Question: I have to fit in at least 30 buttons in the red box below without stretching the form size. (Buttons are generated by array)
My question is... is there a way to make the certain part of the form scroll-able. If not, is listview or list box only option?

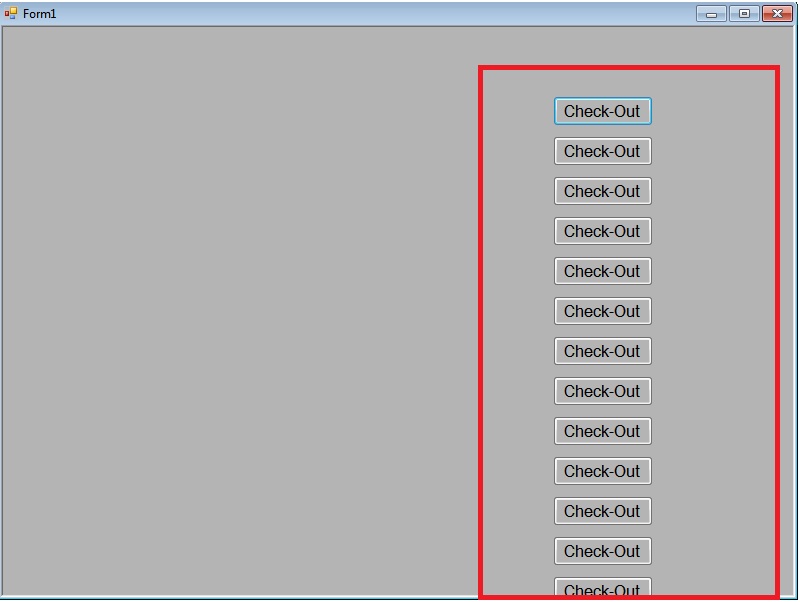
Answer: Put them in a 'Panel' control, then set <URL> to true.